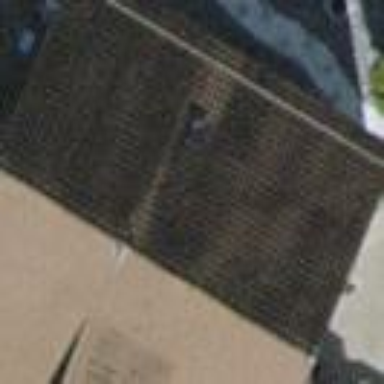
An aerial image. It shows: Building with tiled roof.